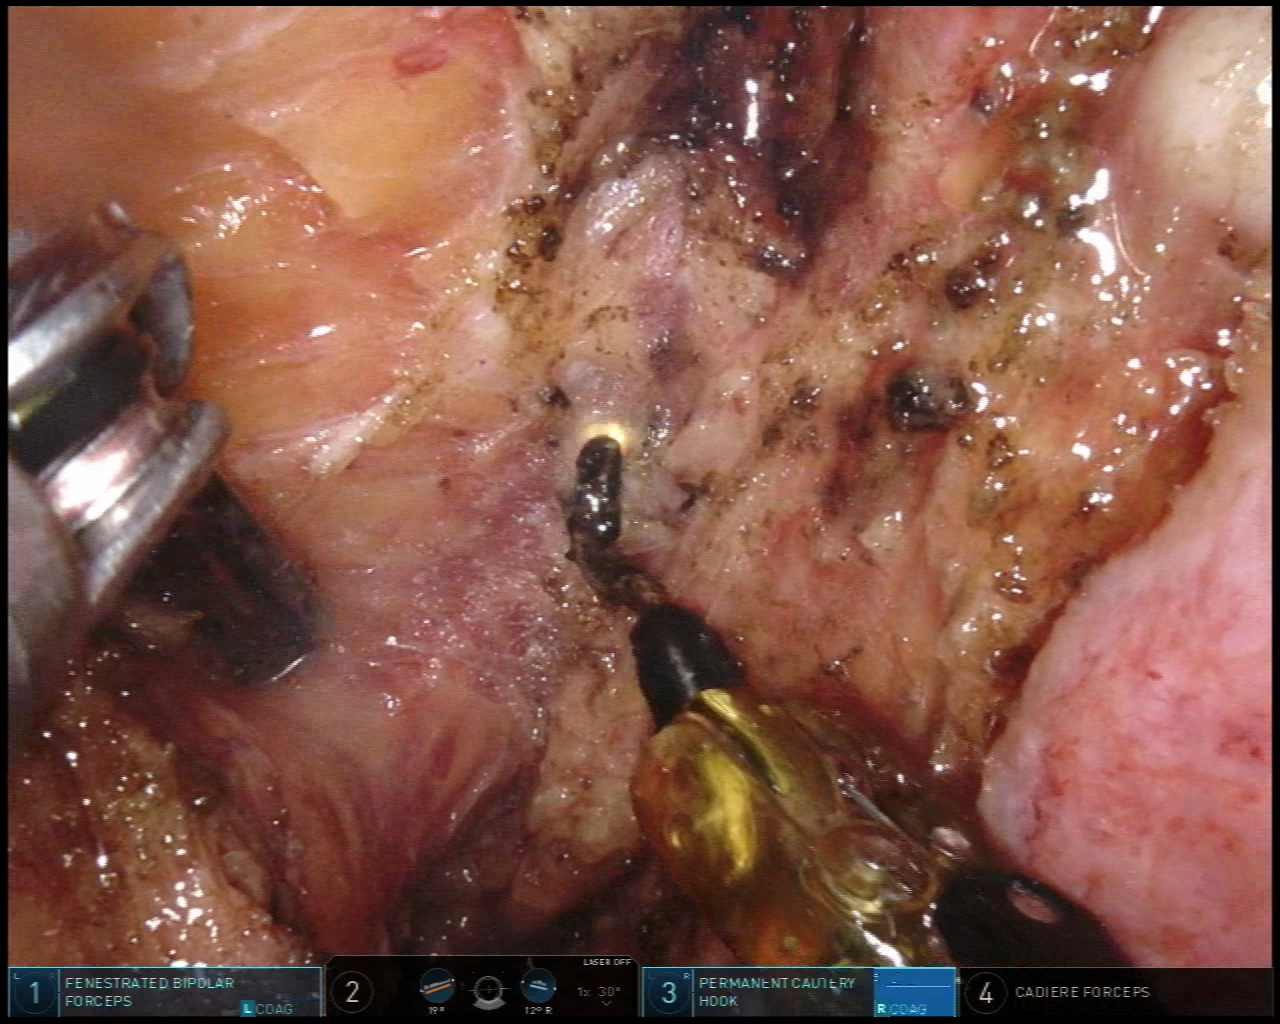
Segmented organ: vesicular_glands
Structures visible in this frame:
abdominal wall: no
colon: no
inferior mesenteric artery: no
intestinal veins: no
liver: no
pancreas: no
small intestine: no
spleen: no
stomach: no
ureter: no
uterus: no
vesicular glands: yes